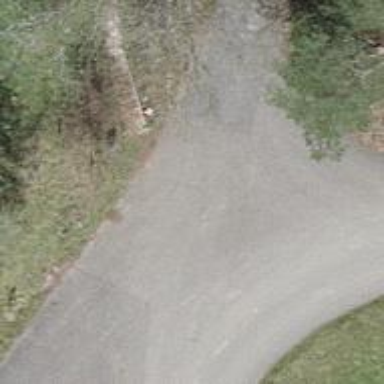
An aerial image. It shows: Road with steps.